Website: lowes
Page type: customer-info-address
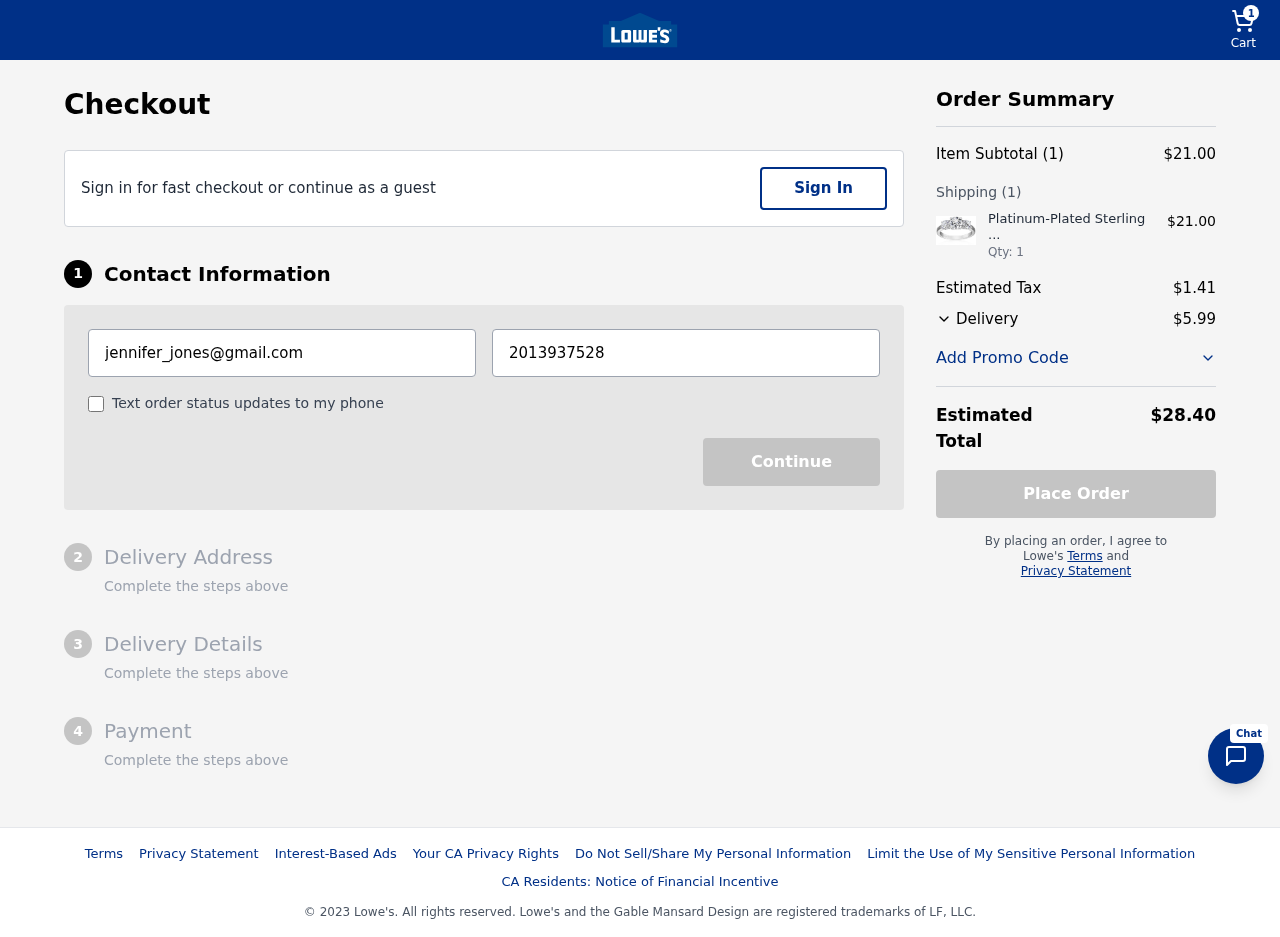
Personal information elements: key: PII_EMAIL
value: jennifer_jones@gmail.com
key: PII_PHONE
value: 2013937528
Product elements: key: PRODUCT1_NAME
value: Platinum-Plated Sterling Silver Round 3-Stone Ring made with Swarovski Zirconia (4 cttw), Size 6
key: PRODUCT1_PRICE
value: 21
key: PRODUCT1_QUANTITY
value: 1
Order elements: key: ORDER_NUM_ITEMS
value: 1
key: ORDER_SUBTOTAL
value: $21.00
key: ORDER_NUM_ITEMS2
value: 1
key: ORDER_TAX
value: $1.41
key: ORDER_SHIPPING_COST
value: $5.99
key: ORDER_TOTAL
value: $28.40